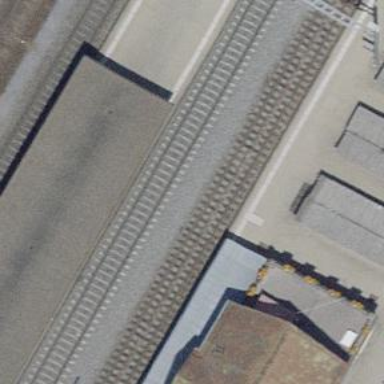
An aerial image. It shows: Single railway track with electrified contact line.